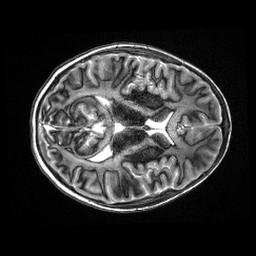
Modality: MP2RAGE
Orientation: axial
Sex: male
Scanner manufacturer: siemens
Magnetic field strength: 3 T
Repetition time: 5 s
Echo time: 0.00355 s